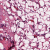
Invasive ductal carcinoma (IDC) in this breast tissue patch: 1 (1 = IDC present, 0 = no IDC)